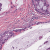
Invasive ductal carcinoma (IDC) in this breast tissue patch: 1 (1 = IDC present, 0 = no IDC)